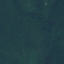
Land use / land cover: Forest